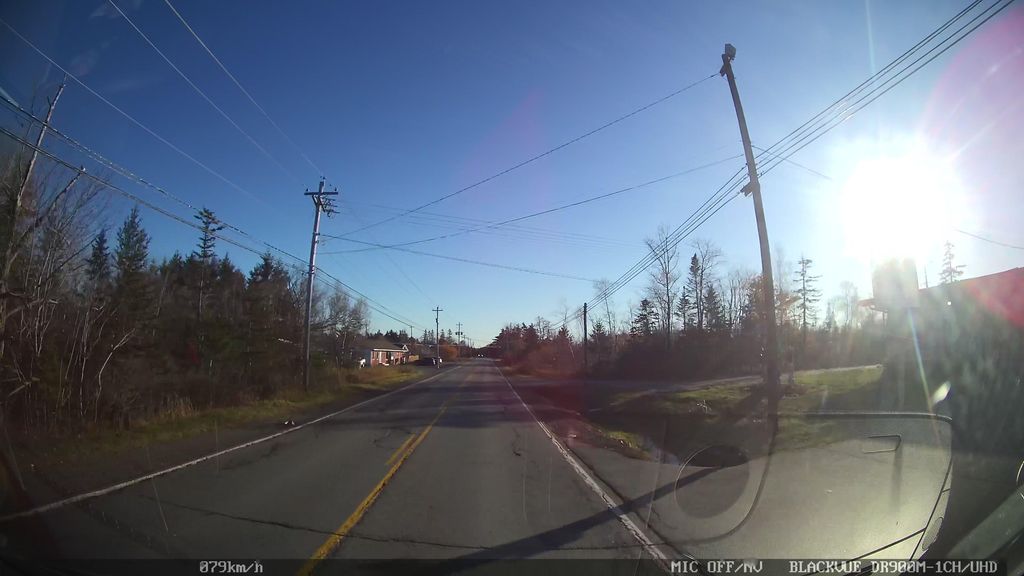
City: halifax